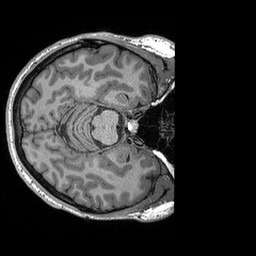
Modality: T1w
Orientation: axial
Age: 26
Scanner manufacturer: siemens
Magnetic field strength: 3 T
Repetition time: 2.3 s
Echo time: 0.00296 s